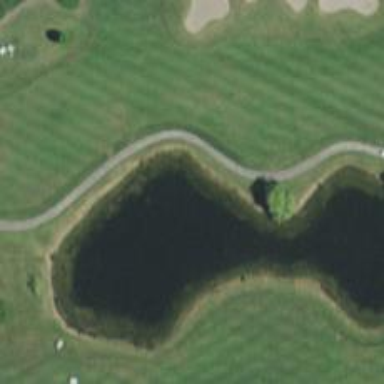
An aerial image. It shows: Golf fairway in the image.